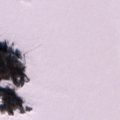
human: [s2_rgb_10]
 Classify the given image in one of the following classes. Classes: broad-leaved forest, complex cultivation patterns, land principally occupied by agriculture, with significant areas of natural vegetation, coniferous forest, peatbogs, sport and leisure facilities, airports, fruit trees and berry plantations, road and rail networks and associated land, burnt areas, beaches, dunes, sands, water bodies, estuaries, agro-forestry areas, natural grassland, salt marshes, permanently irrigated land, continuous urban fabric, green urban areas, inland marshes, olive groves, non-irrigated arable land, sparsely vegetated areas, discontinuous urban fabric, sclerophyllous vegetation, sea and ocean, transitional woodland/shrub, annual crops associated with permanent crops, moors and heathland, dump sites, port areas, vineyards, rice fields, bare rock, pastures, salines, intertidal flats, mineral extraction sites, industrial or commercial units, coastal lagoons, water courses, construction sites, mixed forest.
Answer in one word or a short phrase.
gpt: mixed forest, sea and ocean